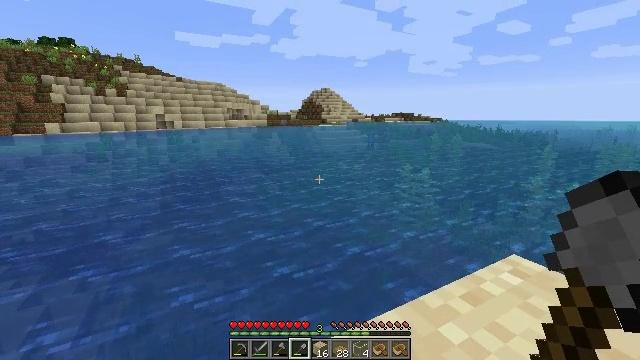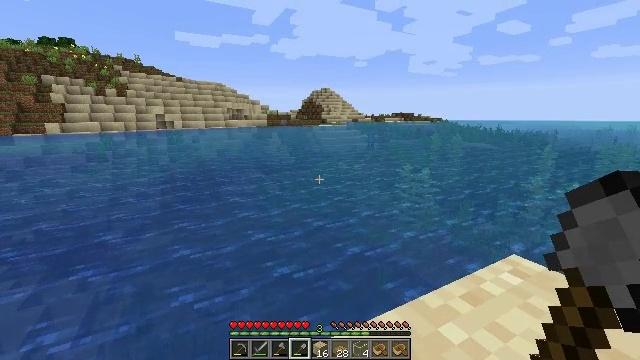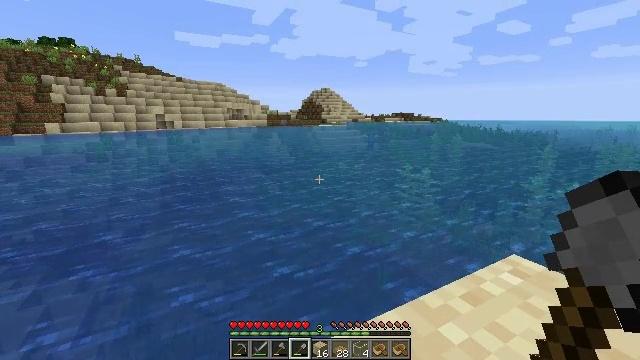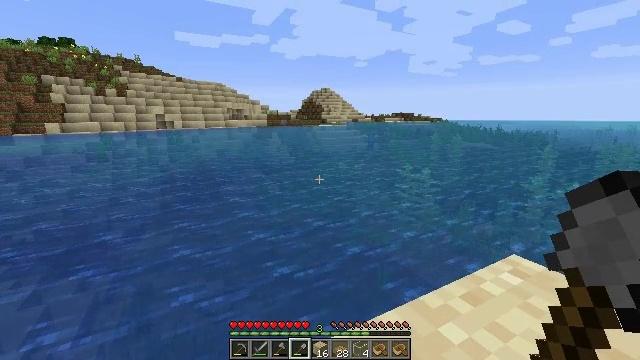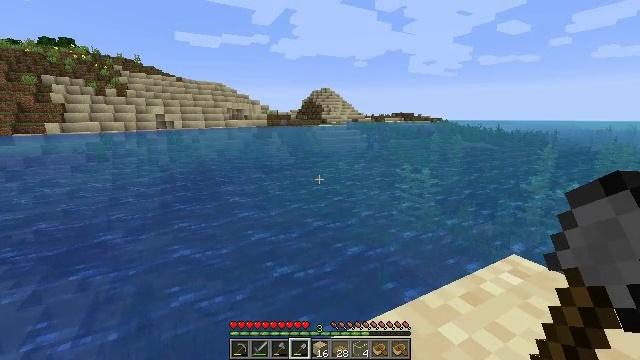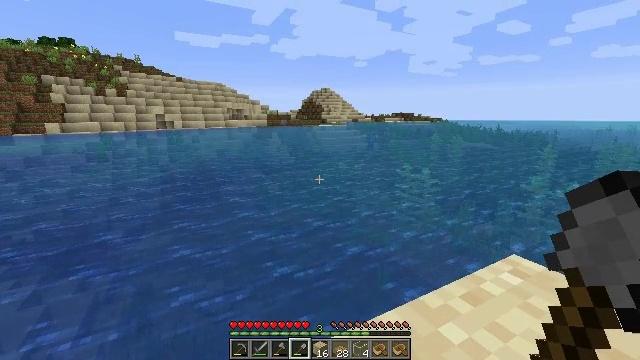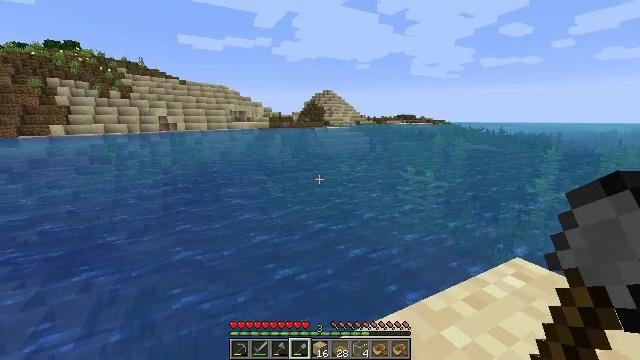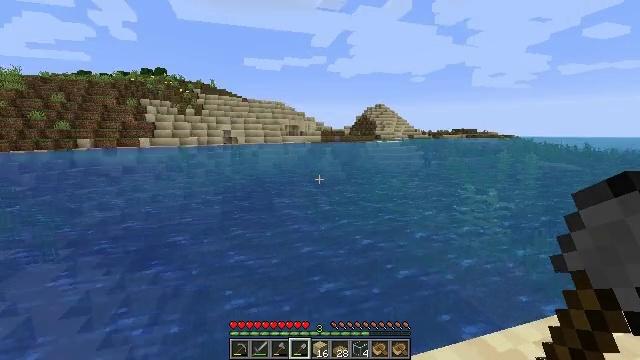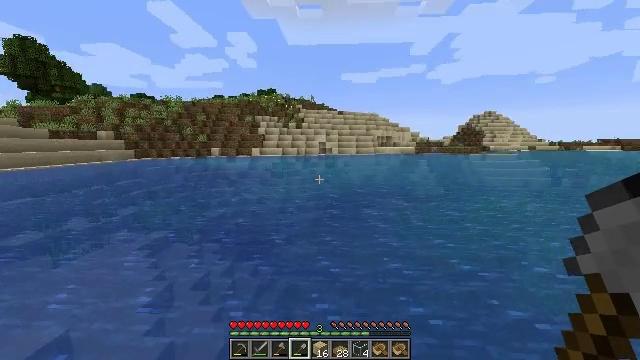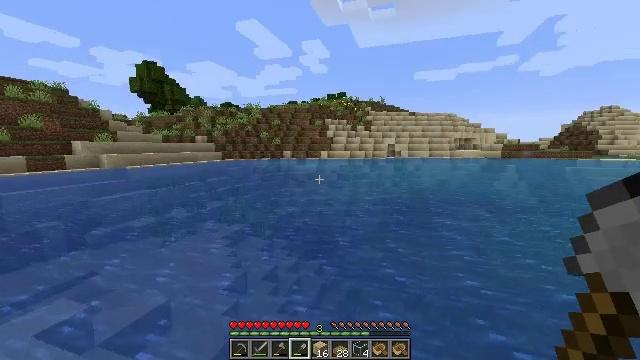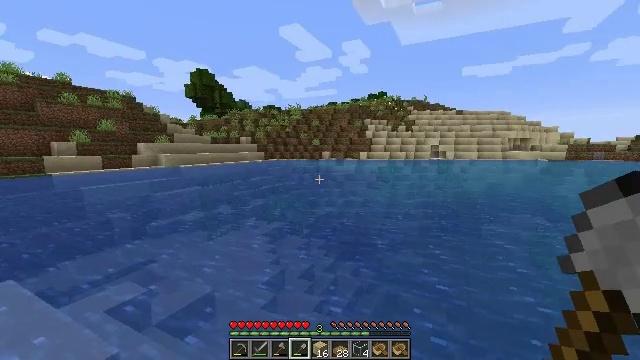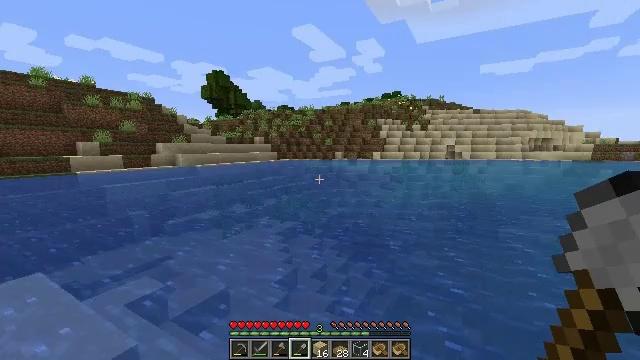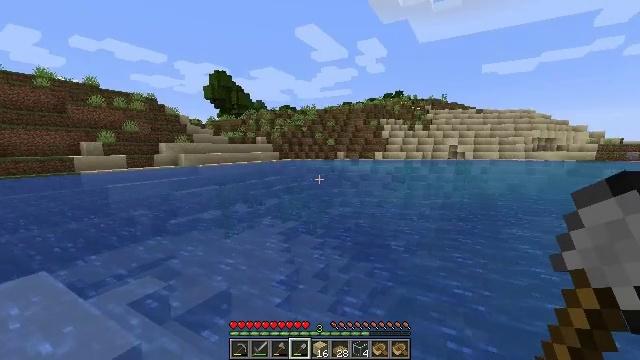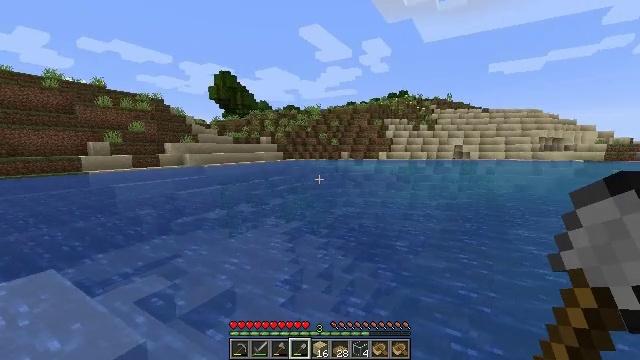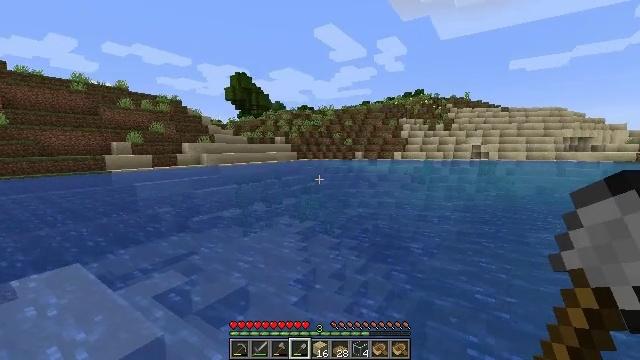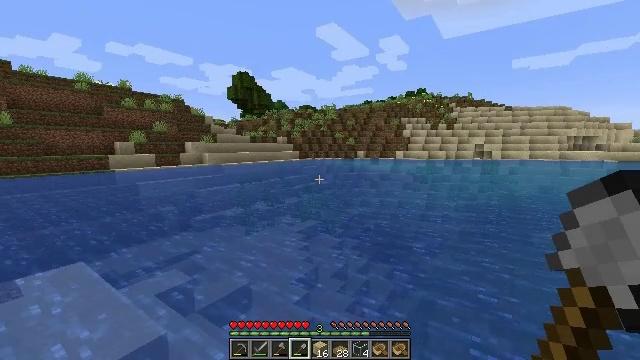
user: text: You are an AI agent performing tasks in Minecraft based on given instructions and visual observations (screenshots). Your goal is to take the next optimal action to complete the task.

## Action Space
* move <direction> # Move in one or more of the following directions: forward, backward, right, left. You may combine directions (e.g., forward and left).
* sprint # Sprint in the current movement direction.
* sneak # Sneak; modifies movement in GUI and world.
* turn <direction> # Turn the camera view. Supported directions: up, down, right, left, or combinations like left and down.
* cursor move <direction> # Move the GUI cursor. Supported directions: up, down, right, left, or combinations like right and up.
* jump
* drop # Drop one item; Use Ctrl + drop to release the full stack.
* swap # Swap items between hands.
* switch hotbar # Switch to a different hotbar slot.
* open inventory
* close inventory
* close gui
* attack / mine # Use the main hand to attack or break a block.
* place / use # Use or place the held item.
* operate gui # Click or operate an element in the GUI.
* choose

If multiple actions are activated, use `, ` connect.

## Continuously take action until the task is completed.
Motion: motion action
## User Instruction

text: Attack the oak planks to recycle it.
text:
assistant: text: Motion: no_op
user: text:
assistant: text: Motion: no_op
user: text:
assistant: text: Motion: no_op
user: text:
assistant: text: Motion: no_op
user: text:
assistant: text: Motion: no_op
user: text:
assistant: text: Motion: no_op
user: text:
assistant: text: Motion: turn left and up
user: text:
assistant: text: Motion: turn left and up
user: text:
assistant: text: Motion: turn left
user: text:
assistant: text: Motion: turn left
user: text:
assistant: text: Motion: turn left
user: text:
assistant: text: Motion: no_op
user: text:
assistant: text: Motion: no_op
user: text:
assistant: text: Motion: turn left
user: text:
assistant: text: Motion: no_op
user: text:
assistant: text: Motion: no_op
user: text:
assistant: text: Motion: no_op
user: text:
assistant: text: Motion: no_op
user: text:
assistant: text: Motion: no_op
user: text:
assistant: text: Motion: no_op
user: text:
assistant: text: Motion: no_op
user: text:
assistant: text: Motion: no_op
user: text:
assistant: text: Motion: no_op
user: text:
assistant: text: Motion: turn left
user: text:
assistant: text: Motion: turn left
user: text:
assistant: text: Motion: sprint, turn left
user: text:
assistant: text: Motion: sprint, turn left
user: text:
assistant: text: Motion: sprint, turn left
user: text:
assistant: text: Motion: sprint, turn left
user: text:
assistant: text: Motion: sprint, turn left and up